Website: apple
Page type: customer-info-address
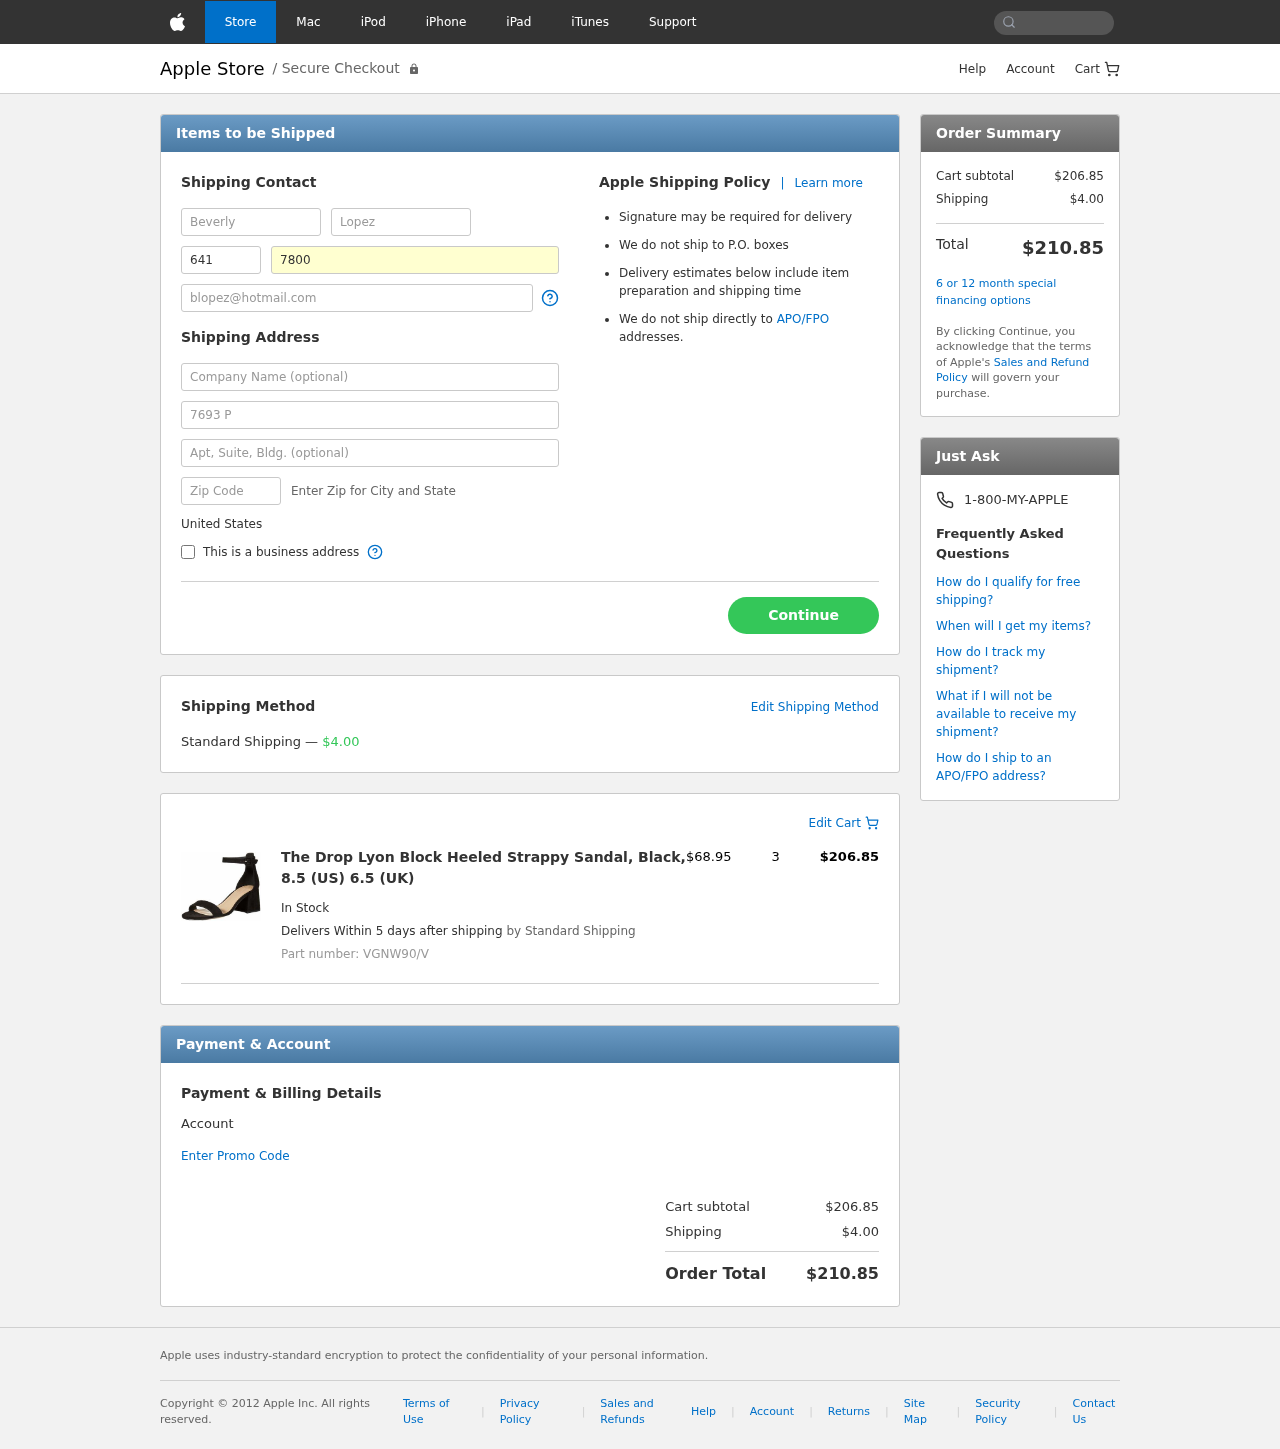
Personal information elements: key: PII_COUNTRY
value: United States
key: PII_FIRSTNAME
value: Beverly
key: PII_LASTNAME
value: Lopez
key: PII_PHONE_AREA
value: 641
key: PII_PHONE_LINE
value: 7800
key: PII_EMAIL
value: blopez@hotmail.com
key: PII_STREET
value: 7693 Peterson Shoal Apt. 687
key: PII_STREET2
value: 813 Ashley Mission Suite 226
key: PII_POSTCODE
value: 26770
Product elements: key: PRODUCT1_NAME
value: The Drop Lyon Block Heeled Strappy Sandal, Black, 8.5 (US) 6.5 (UK)
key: PRODUCT1_PRICE
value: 68.95
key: PRODUCT1_QUANTITY
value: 3
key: PRODUCT1_SKU
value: VGNW90/V
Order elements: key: ORDER_SHIPPING_COST
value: $4.00
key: ORDER_ITEM_TOTAL
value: $206.85
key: ORDER_SUBTOTAL
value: $206.85
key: ORDER_TOTAL
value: $210.85